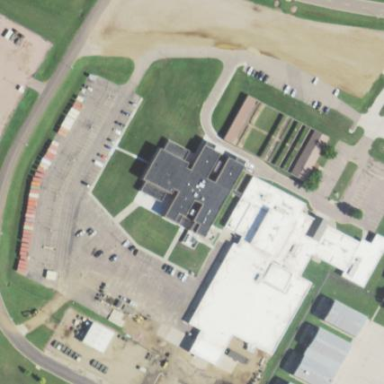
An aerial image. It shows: Building.